Question: i want to execute UV4 in source insight, and catch the errors and display.
the batch file context is
'c:\Keil\UV4\UV4.exe -b d:\workingcopy\test_project\test.uvproj -o log'
'type d:\workingcopy\test_project\log'
when i run the batch file, and the compile completed correct, it works fun.
but if the compile end by the error, the source insight will show ...\231 does not exist.

how to fix it ?
thanks for any help :)
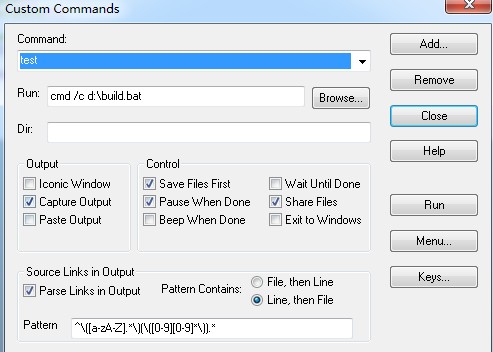
Answer: Now i know where the devil is.
the error messages output by UV4, is PATH\FILE(LINE)
and the regex i use lead SI deal the line as a file.
the error line number is 231, so the SI show "231 does not exist"